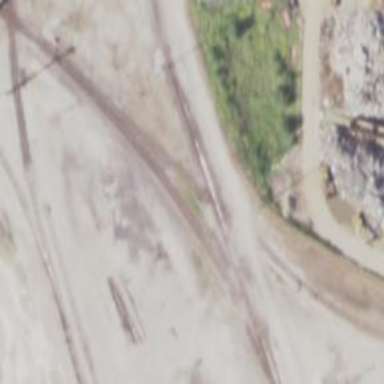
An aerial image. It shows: Railway crossing.